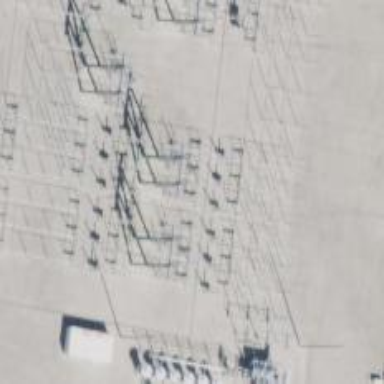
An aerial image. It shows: Switch for power supply.